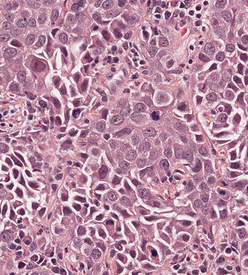
Tumor epithelial tissue: yes
Tumor-associated stroma tissue: no
Normal tissue: no